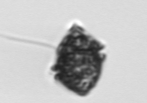
Label: Kryptoperidinium_triquetrum